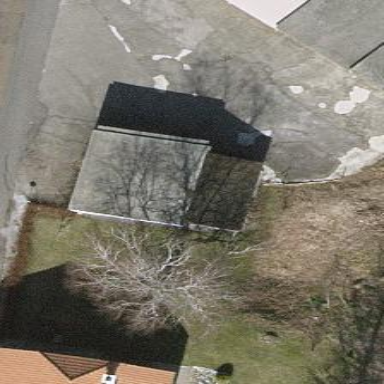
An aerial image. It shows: Simple house.